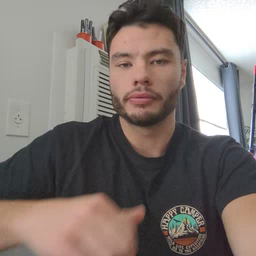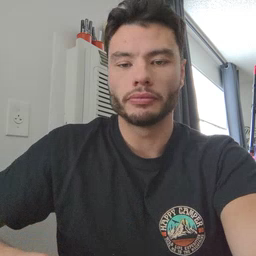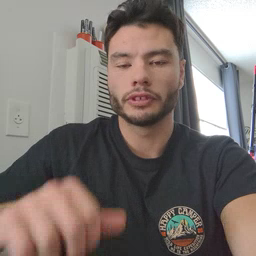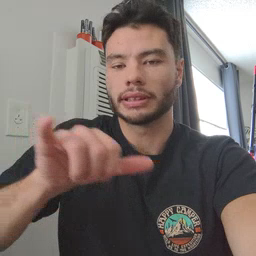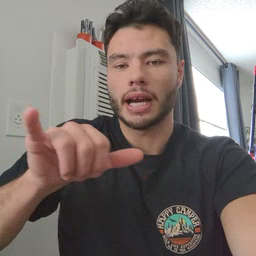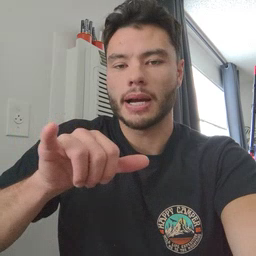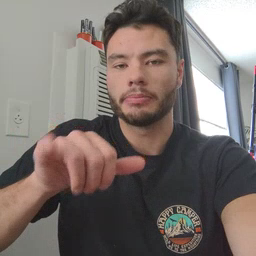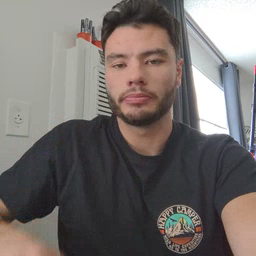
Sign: same